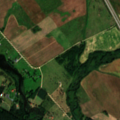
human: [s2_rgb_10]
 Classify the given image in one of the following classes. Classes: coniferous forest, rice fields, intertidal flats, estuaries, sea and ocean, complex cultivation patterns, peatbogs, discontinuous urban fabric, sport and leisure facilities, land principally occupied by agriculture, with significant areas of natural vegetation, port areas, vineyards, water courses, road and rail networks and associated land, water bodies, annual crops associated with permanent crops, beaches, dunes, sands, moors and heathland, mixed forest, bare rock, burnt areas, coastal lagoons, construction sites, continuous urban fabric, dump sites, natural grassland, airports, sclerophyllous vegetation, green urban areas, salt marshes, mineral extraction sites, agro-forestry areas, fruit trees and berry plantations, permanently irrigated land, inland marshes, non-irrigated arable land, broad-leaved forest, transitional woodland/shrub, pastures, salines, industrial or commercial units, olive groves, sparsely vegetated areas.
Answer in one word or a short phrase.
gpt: non-irrigated arable land, complex cultivation patterns, coniferous forest, transitional woodland/shrub, water bodies